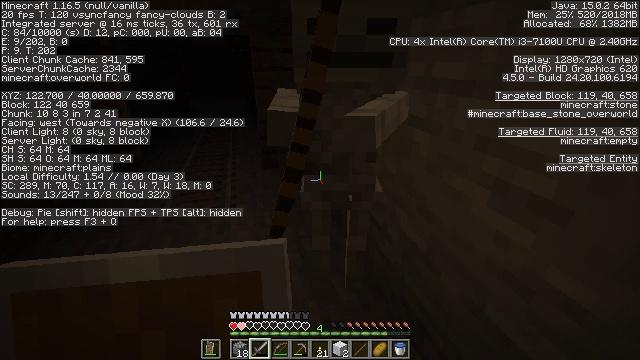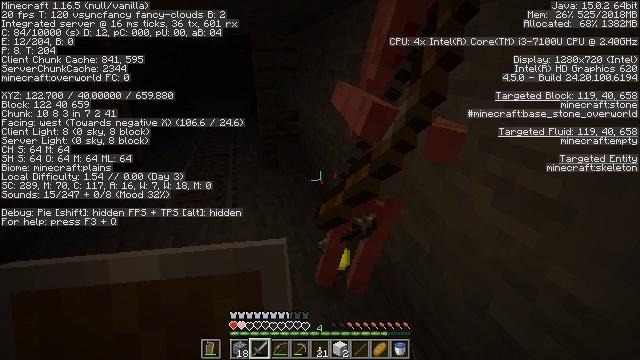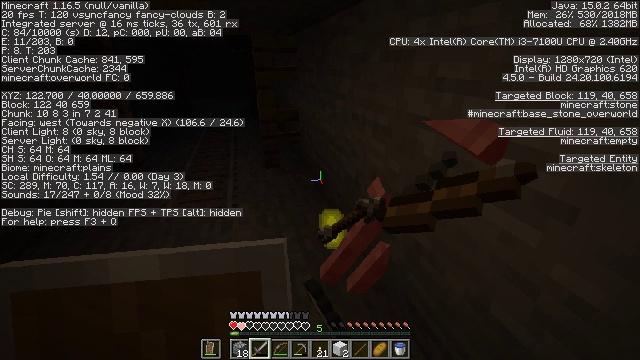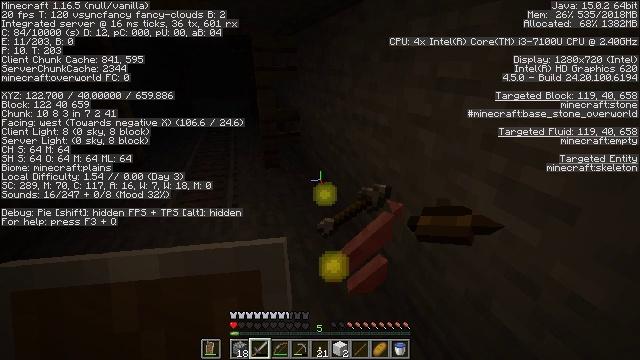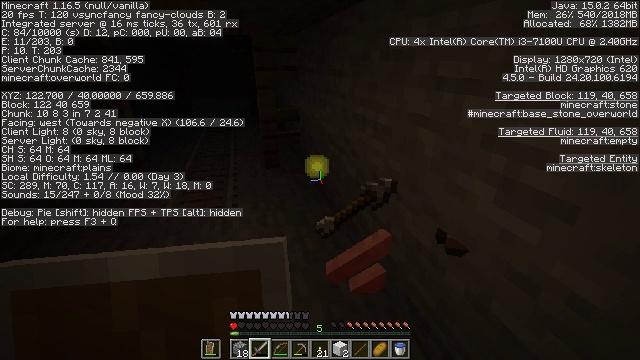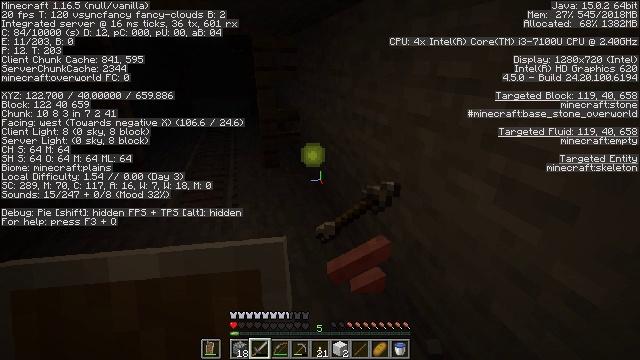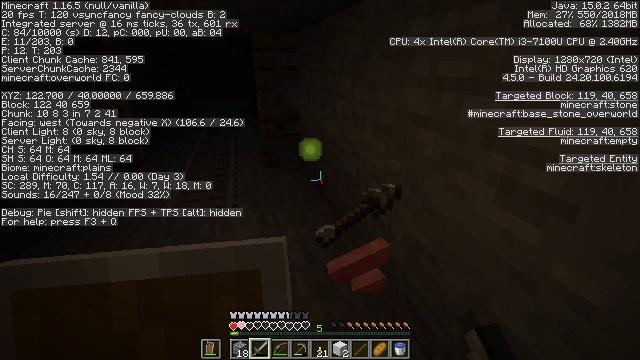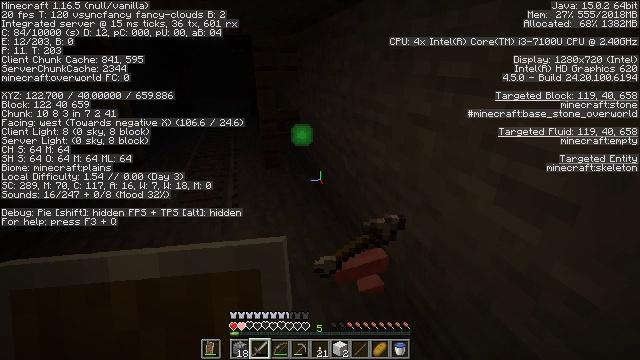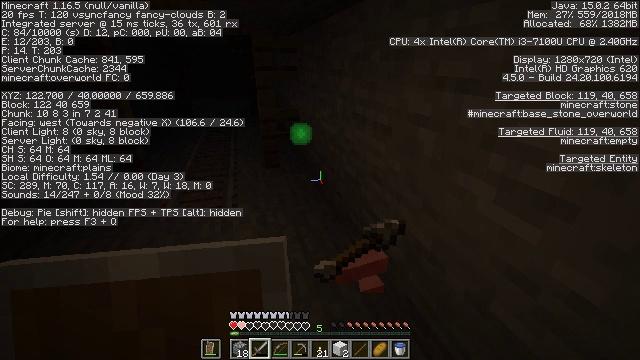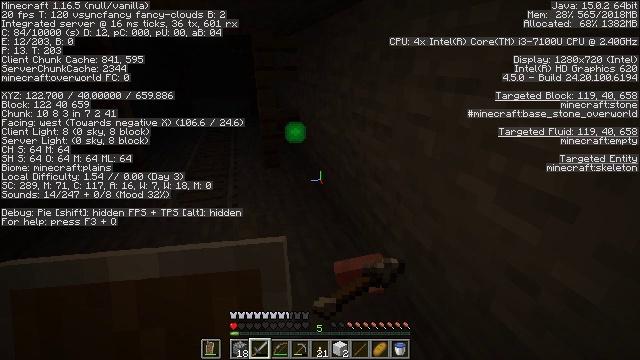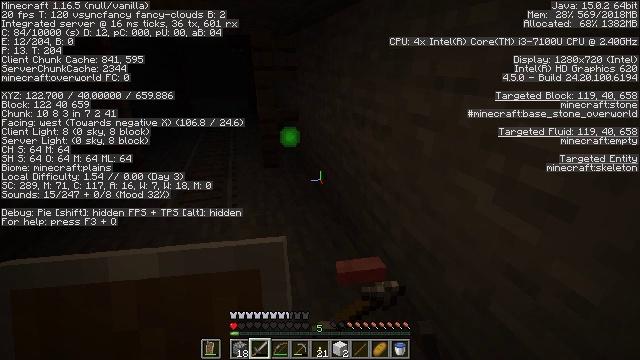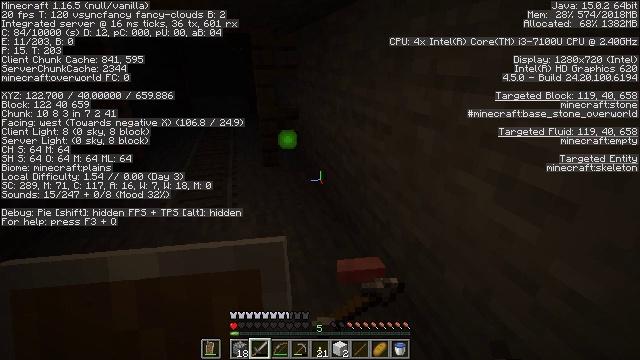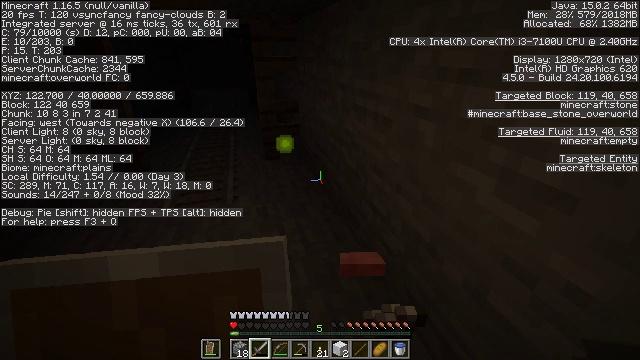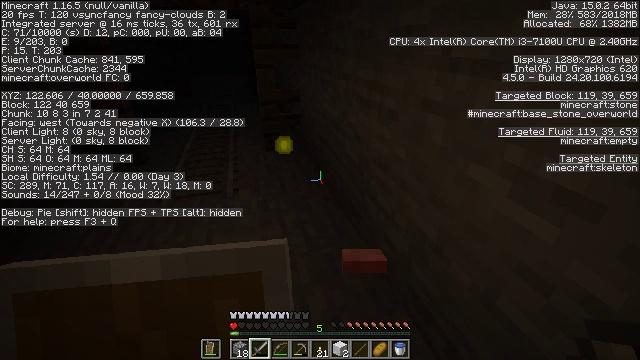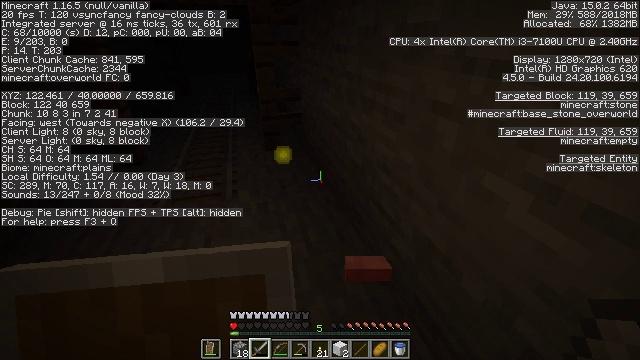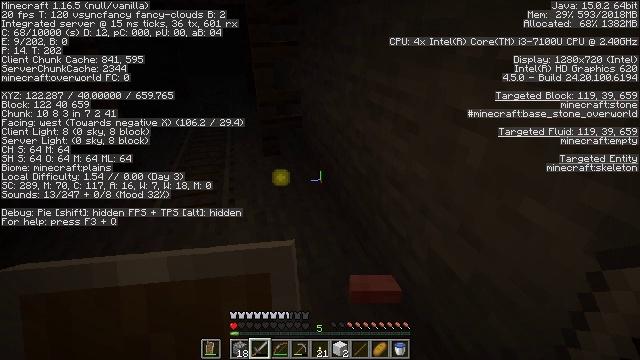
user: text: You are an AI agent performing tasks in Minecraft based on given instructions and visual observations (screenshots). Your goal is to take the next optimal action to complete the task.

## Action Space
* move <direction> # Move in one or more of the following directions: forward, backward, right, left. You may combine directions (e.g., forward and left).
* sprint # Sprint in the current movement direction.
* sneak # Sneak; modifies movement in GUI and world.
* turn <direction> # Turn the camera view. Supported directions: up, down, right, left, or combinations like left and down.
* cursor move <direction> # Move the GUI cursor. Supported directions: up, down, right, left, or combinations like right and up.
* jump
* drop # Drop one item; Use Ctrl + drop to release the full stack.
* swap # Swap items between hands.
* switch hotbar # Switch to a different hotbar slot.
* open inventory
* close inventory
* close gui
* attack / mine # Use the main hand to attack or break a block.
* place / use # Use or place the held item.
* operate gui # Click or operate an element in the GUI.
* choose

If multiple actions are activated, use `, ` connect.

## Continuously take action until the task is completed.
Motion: motion action
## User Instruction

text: Mine the cobweb to clear the path.
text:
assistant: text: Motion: attack / mine
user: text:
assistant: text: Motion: attack / mine
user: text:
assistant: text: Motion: attack / mine
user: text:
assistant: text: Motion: no_op
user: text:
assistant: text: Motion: attack / mine
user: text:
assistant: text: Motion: attack / mine
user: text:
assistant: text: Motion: attack / mine
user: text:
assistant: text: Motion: no_op
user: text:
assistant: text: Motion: no_op
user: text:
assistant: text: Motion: no_op
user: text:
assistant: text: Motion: no_op
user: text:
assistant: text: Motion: turn down
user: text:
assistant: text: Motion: move forward, turn down
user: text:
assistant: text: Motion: move forward
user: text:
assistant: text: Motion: move forward
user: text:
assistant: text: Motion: move forward
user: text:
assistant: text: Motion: move forward
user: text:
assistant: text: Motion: move forward, turn left
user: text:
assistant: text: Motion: turn left
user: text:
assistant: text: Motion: turn left
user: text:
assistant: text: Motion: turn left and up
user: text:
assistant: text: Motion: turn left
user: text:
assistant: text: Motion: no_op
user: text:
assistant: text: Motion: no_op
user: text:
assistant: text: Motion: no_op
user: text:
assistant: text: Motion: move forward
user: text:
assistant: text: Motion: move forward, turn right
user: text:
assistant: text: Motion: move forward, turn right
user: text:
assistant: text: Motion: move forward, turn right
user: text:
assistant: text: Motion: turn right